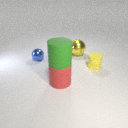
large yellow metal sphere behind small blue metal sphere